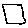
Label: square